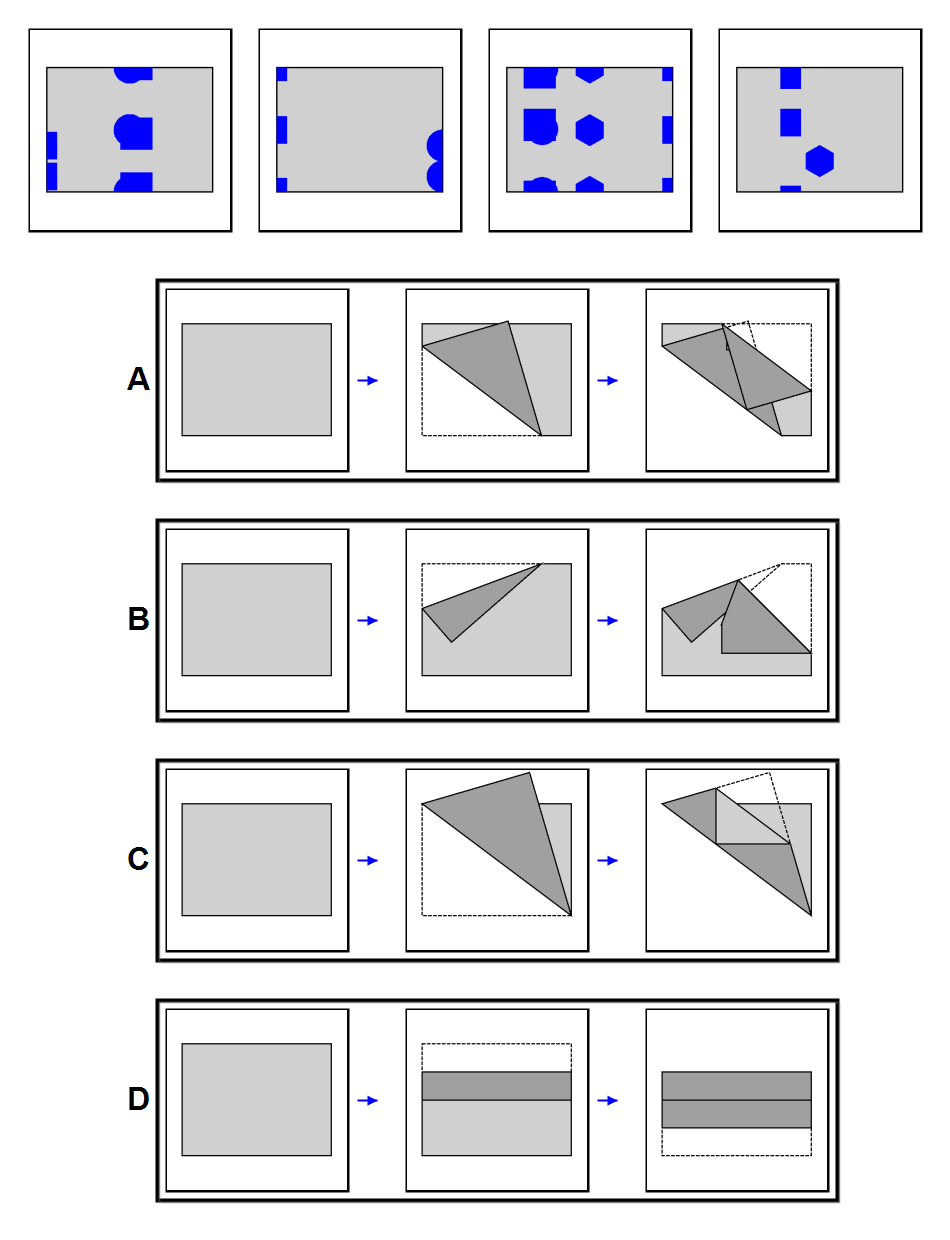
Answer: D